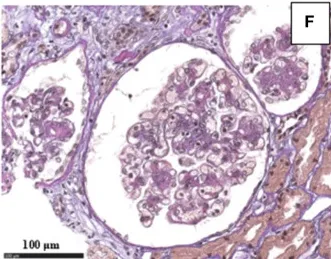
Small mesangial deposits on AFOG staining).
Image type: pathology (masson_trichrome)